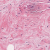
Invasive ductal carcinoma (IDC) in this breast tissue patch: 0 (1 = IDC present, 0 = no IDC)